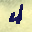
Label: 4